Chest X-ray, PA view. Patient: 68 years old, sex M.
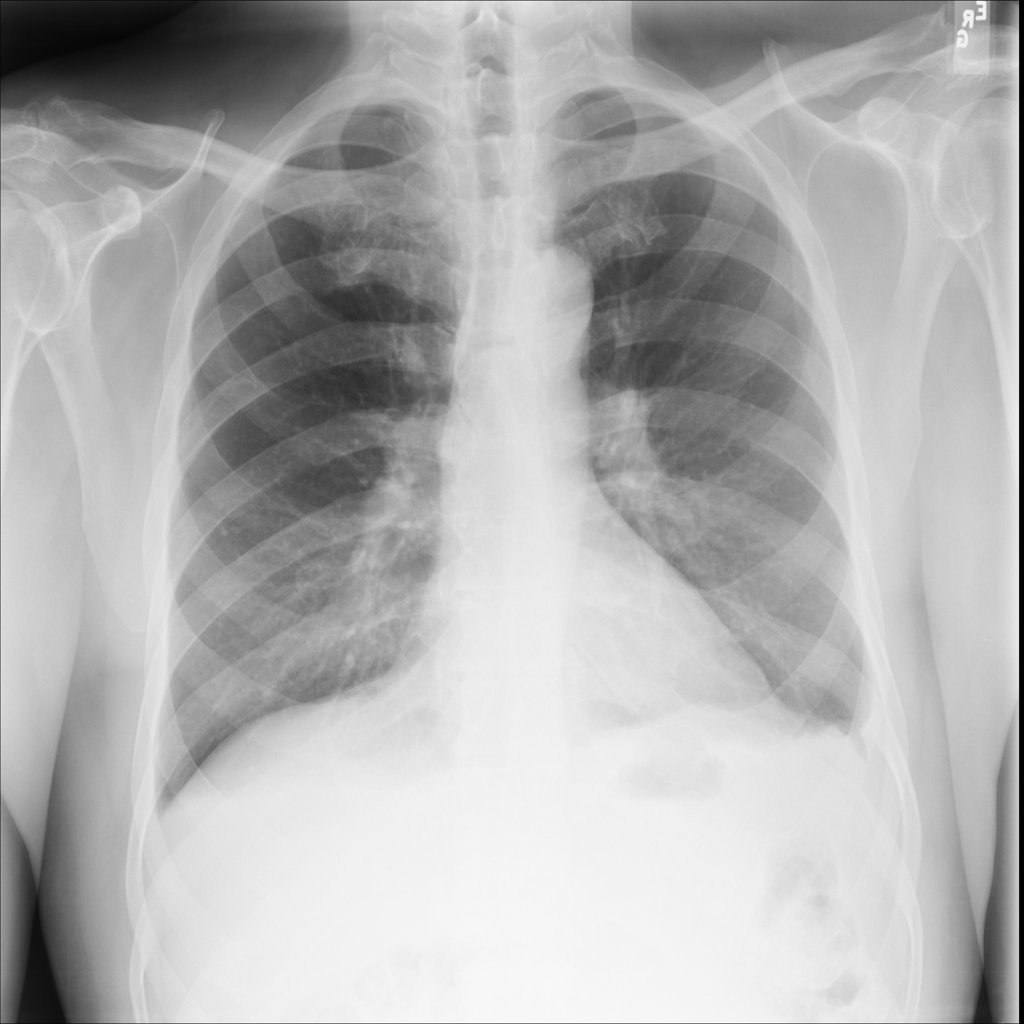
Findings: No Finding